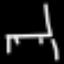
Label: chair